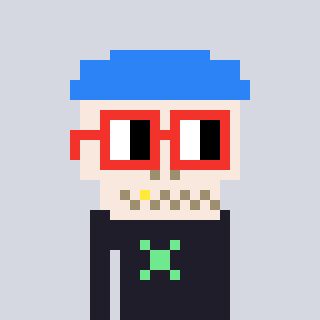
a pixel art character with square red glasses, a skeleton-hat-shaped head and a grayscale-colored body on a cool background